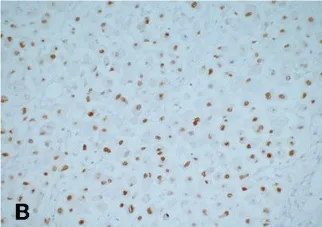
Myogenin positive. Myogenin is highly specific and sensitive for rhabdomyosarcoma, which currently used as the standard antibody for diagnosis.
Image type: pathology (immunostaining)